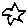
Label: star